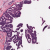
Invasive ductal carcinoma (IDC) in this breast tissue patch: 0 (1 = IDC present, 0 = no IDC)